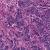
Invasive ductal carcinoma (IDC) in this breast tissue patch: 1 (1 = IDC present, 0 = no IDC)